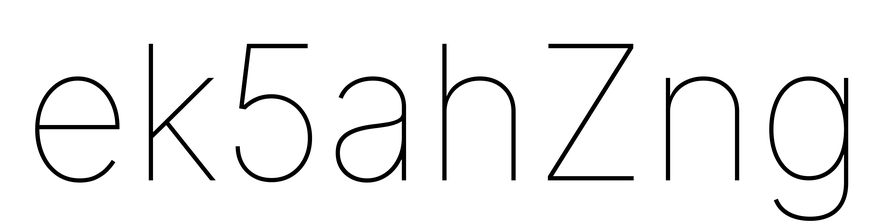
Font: Inter_Thin